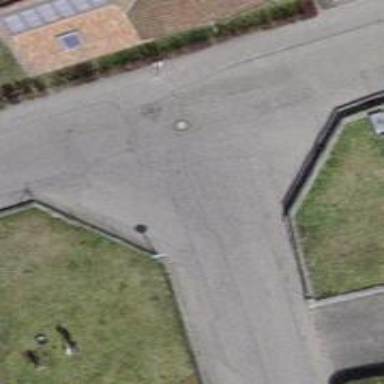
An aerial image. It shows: Residential road with asphalt surface and no sidewalk.